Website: walmart
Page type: billing-address
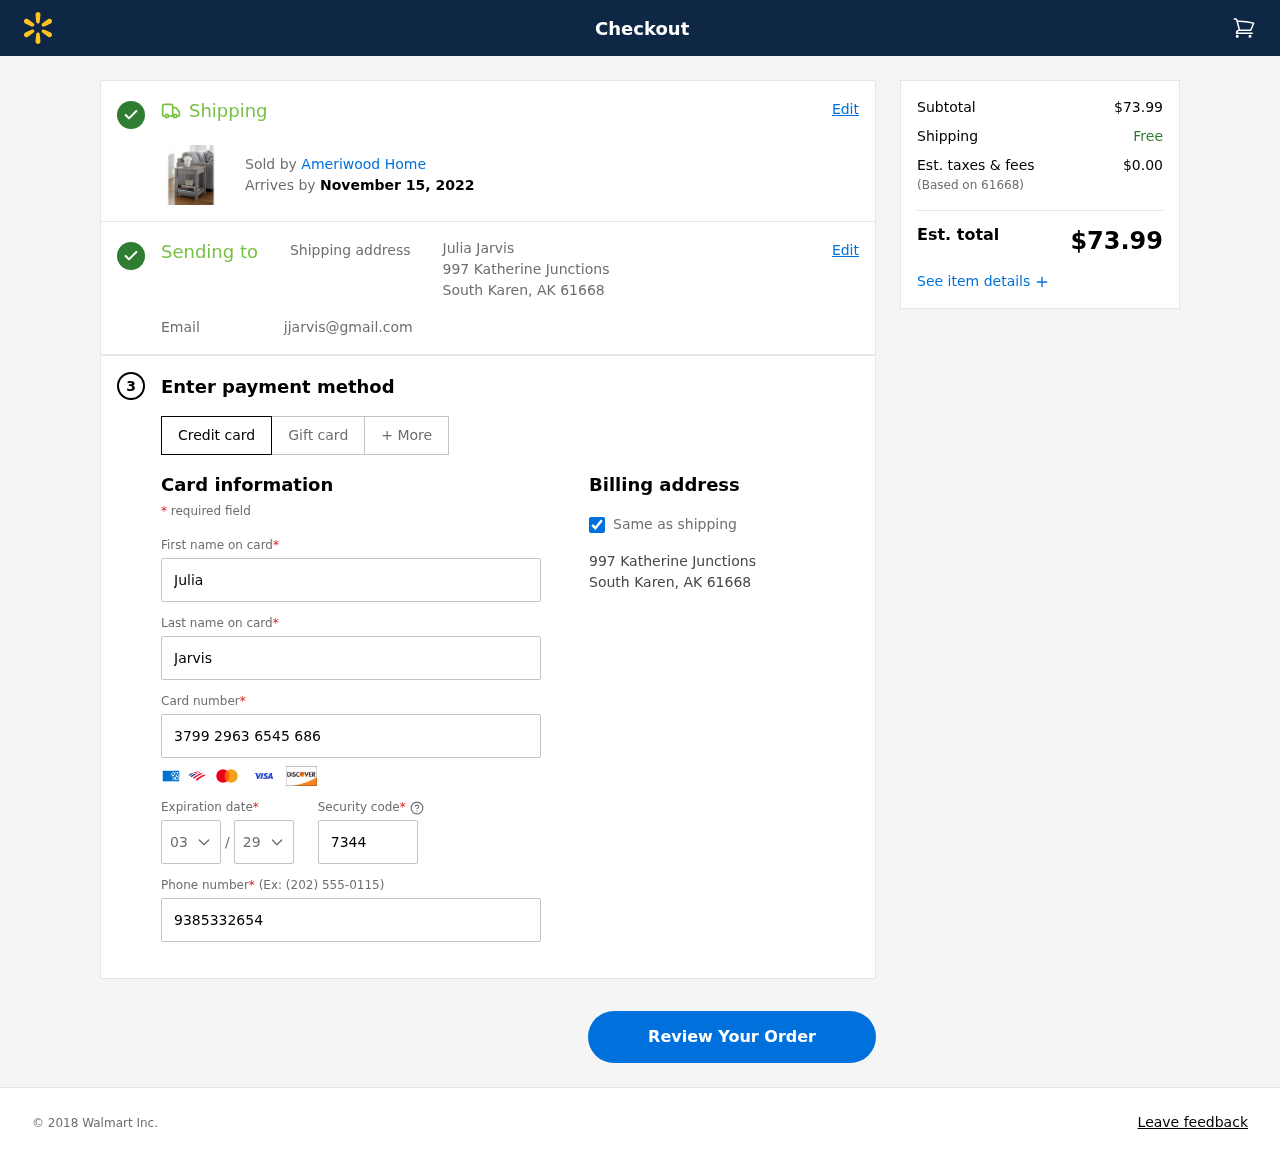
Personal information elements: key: PII_CARD_CVV
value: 7344
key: PII_CARD_EXPIRY_MONTH
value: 03
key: PII_CARD_EXPIRY_YEAR
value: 29
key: PII_CARD_NUMBER
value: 3799 2963 6545 686
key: PII_CITY_STATE_ZIP
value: South Karen, AK 61668
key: PII_EMAIL
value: jjarvis@gmail.com
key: PII_FIRSTNAME
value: Julia
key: PII_FULLNAME
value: Julia Jarvis
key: PII_LASTNAME
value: Jarvis
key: PII_PHONE
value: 9385332654
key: PII_POSTCODE
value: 61668
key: PII_STREET
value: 997 Katherine Junctions
Product elements: key: PRODUCT1_BRAND
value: Ameriwood Home
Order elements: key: ORDER_DELIVERY_DATE
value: November 15, 2022
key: ORDER_SUBTOTAL
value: $73.99
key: ORDER_TAX
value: $0.00
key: ORDER_TOTAL
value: $73.99